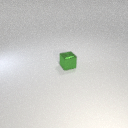
small green metal cube